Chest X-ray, PA view. Patient: 28 years old, sex M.
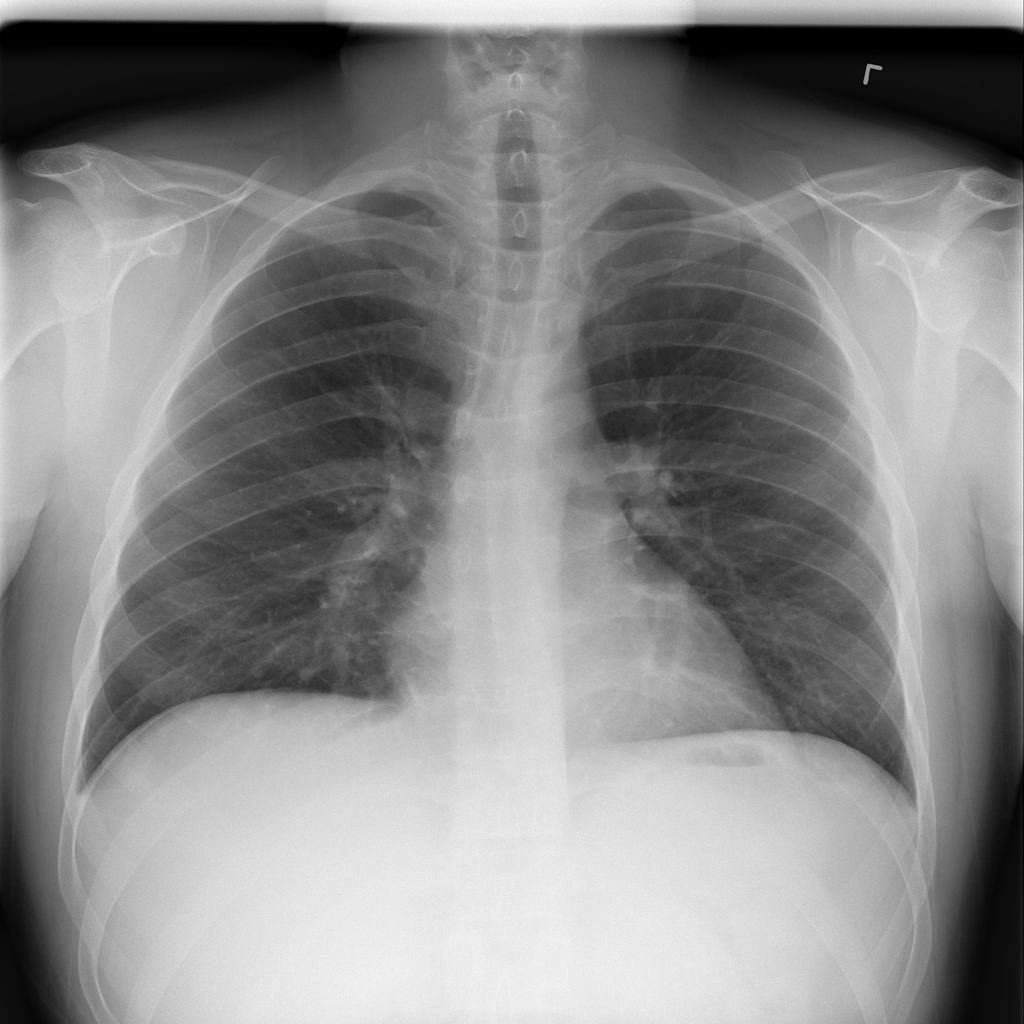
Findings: No Finding